Question: How do I create a delete confirmation like the one shown below?

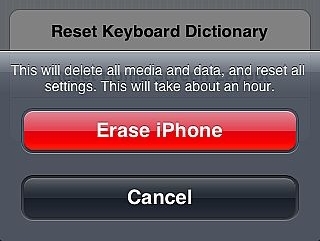
Answer: If you want the same as shown in photo along with other button use the below <URL> and if you want just standalone button follow the below SO post
<URL>